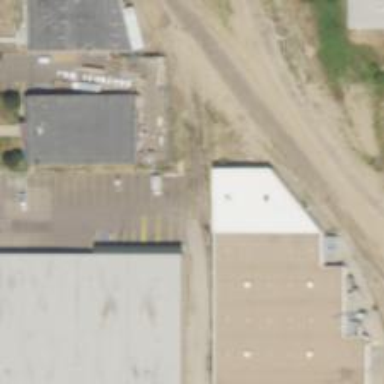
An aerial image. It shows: Rail spur service.